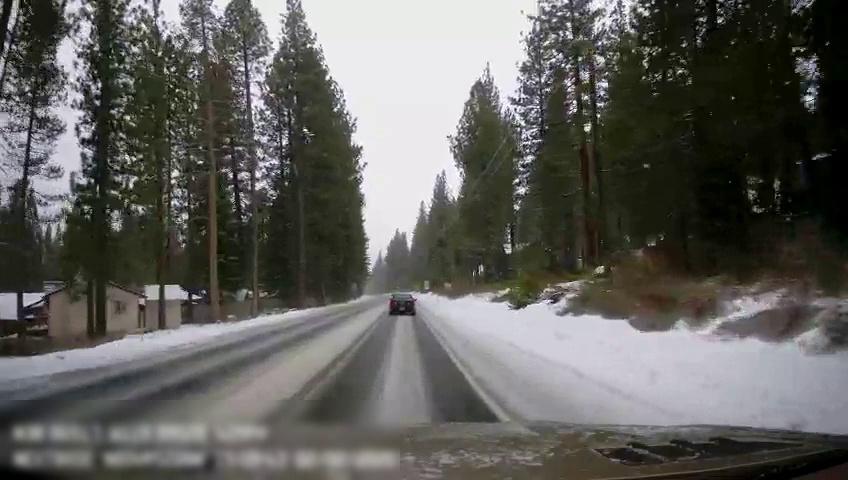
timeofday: Day
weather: Snowy
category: Drivable Space
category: Vehicles | Car
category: Lanes | Current Lane